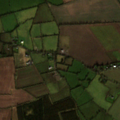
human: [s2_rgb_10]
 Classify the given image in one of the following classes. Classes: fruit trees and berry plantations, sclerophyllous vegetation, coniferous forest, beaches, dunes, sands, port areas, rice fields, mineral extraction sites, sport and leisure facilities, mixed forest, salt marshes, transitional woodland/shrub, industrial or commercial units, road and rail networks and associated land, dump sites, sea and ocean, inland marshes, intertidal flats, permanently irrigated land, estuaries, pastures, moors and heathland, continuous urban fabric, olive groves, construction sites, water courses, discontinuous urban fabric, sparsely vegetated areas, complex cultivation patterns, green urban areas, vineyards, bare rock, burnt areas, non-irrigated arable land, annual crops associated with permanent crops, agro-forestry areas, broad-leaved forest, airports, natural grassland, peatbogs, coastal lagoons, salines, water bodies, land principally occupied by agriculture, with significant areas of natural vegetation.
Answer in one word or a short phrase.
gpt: non-irrigated arable land, pastures